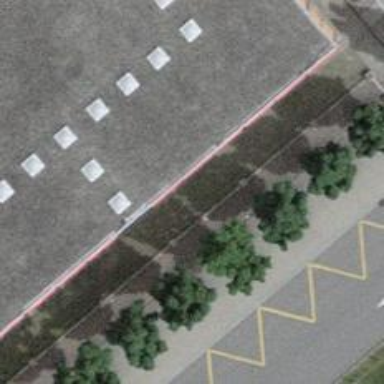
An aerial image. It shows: Bus stop with platform for public transport.